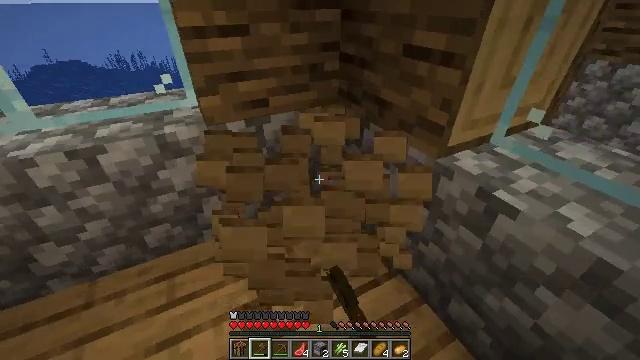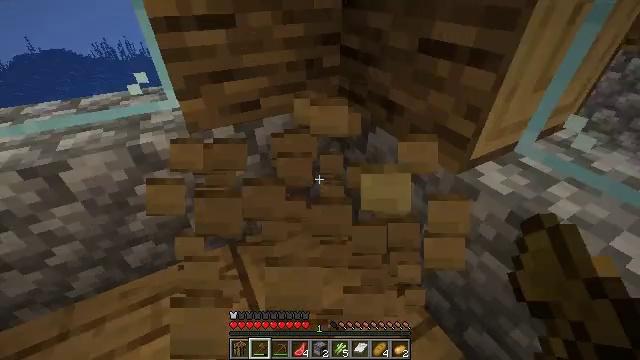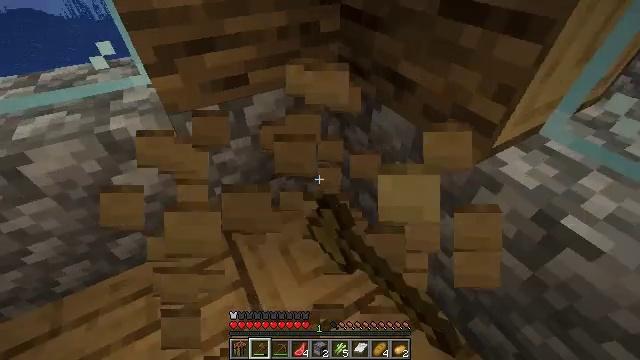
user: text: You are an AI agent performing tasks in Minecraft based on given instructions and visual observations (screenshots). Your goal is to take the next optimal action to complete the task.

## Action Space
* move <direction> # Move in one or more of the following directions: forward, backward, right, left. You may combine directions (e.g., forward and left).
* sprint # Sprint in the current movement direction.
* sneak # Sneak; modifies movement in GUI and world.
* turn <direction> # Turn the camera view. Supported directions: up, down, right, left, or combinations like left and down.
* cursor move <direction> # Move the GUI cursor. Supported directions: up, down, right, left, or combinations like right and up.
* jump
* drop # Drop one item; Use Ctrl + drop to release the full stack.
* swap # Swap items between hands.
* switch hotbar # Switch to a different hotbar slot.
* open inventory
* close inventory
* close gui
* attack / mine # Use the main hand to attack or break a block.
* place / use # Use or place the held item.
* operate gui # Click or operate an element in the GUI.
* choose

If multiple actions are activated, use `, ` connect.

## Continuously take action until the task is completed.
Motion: motion action
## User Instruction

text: Gather the chest from its place.
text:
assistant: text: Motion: move forward, turn right and down, attack / mine
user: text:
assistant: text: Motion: move forward, turn right and down, attack / mine
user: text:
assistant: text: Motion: attack / mine